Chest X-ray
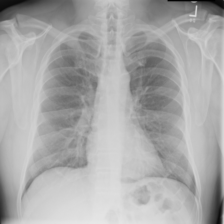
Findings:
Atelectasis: negative
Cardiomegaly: negative
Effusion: negative
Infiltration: negative
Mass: negative
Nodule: negative
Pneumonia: negative
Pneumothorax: negative
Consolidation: negative
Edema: negative
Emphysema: negative
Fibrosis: negative
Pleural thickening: negative
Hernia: negative